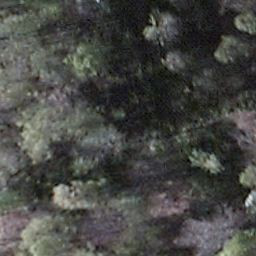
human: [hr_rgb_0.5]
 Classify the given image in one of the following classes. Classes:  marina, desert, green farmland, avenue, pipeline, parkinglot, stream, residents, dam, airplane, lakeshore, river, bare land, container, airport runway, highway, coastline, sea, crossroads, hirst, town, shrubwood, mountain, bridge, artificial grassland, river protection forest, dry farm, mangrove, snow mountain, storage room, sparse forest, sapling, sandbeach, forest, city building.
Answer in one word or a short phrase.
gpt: shrubwood